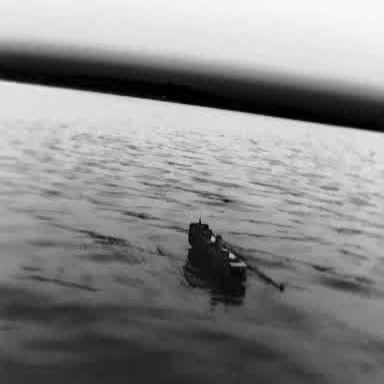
There is a container_ship in the infrared image.